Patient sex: M
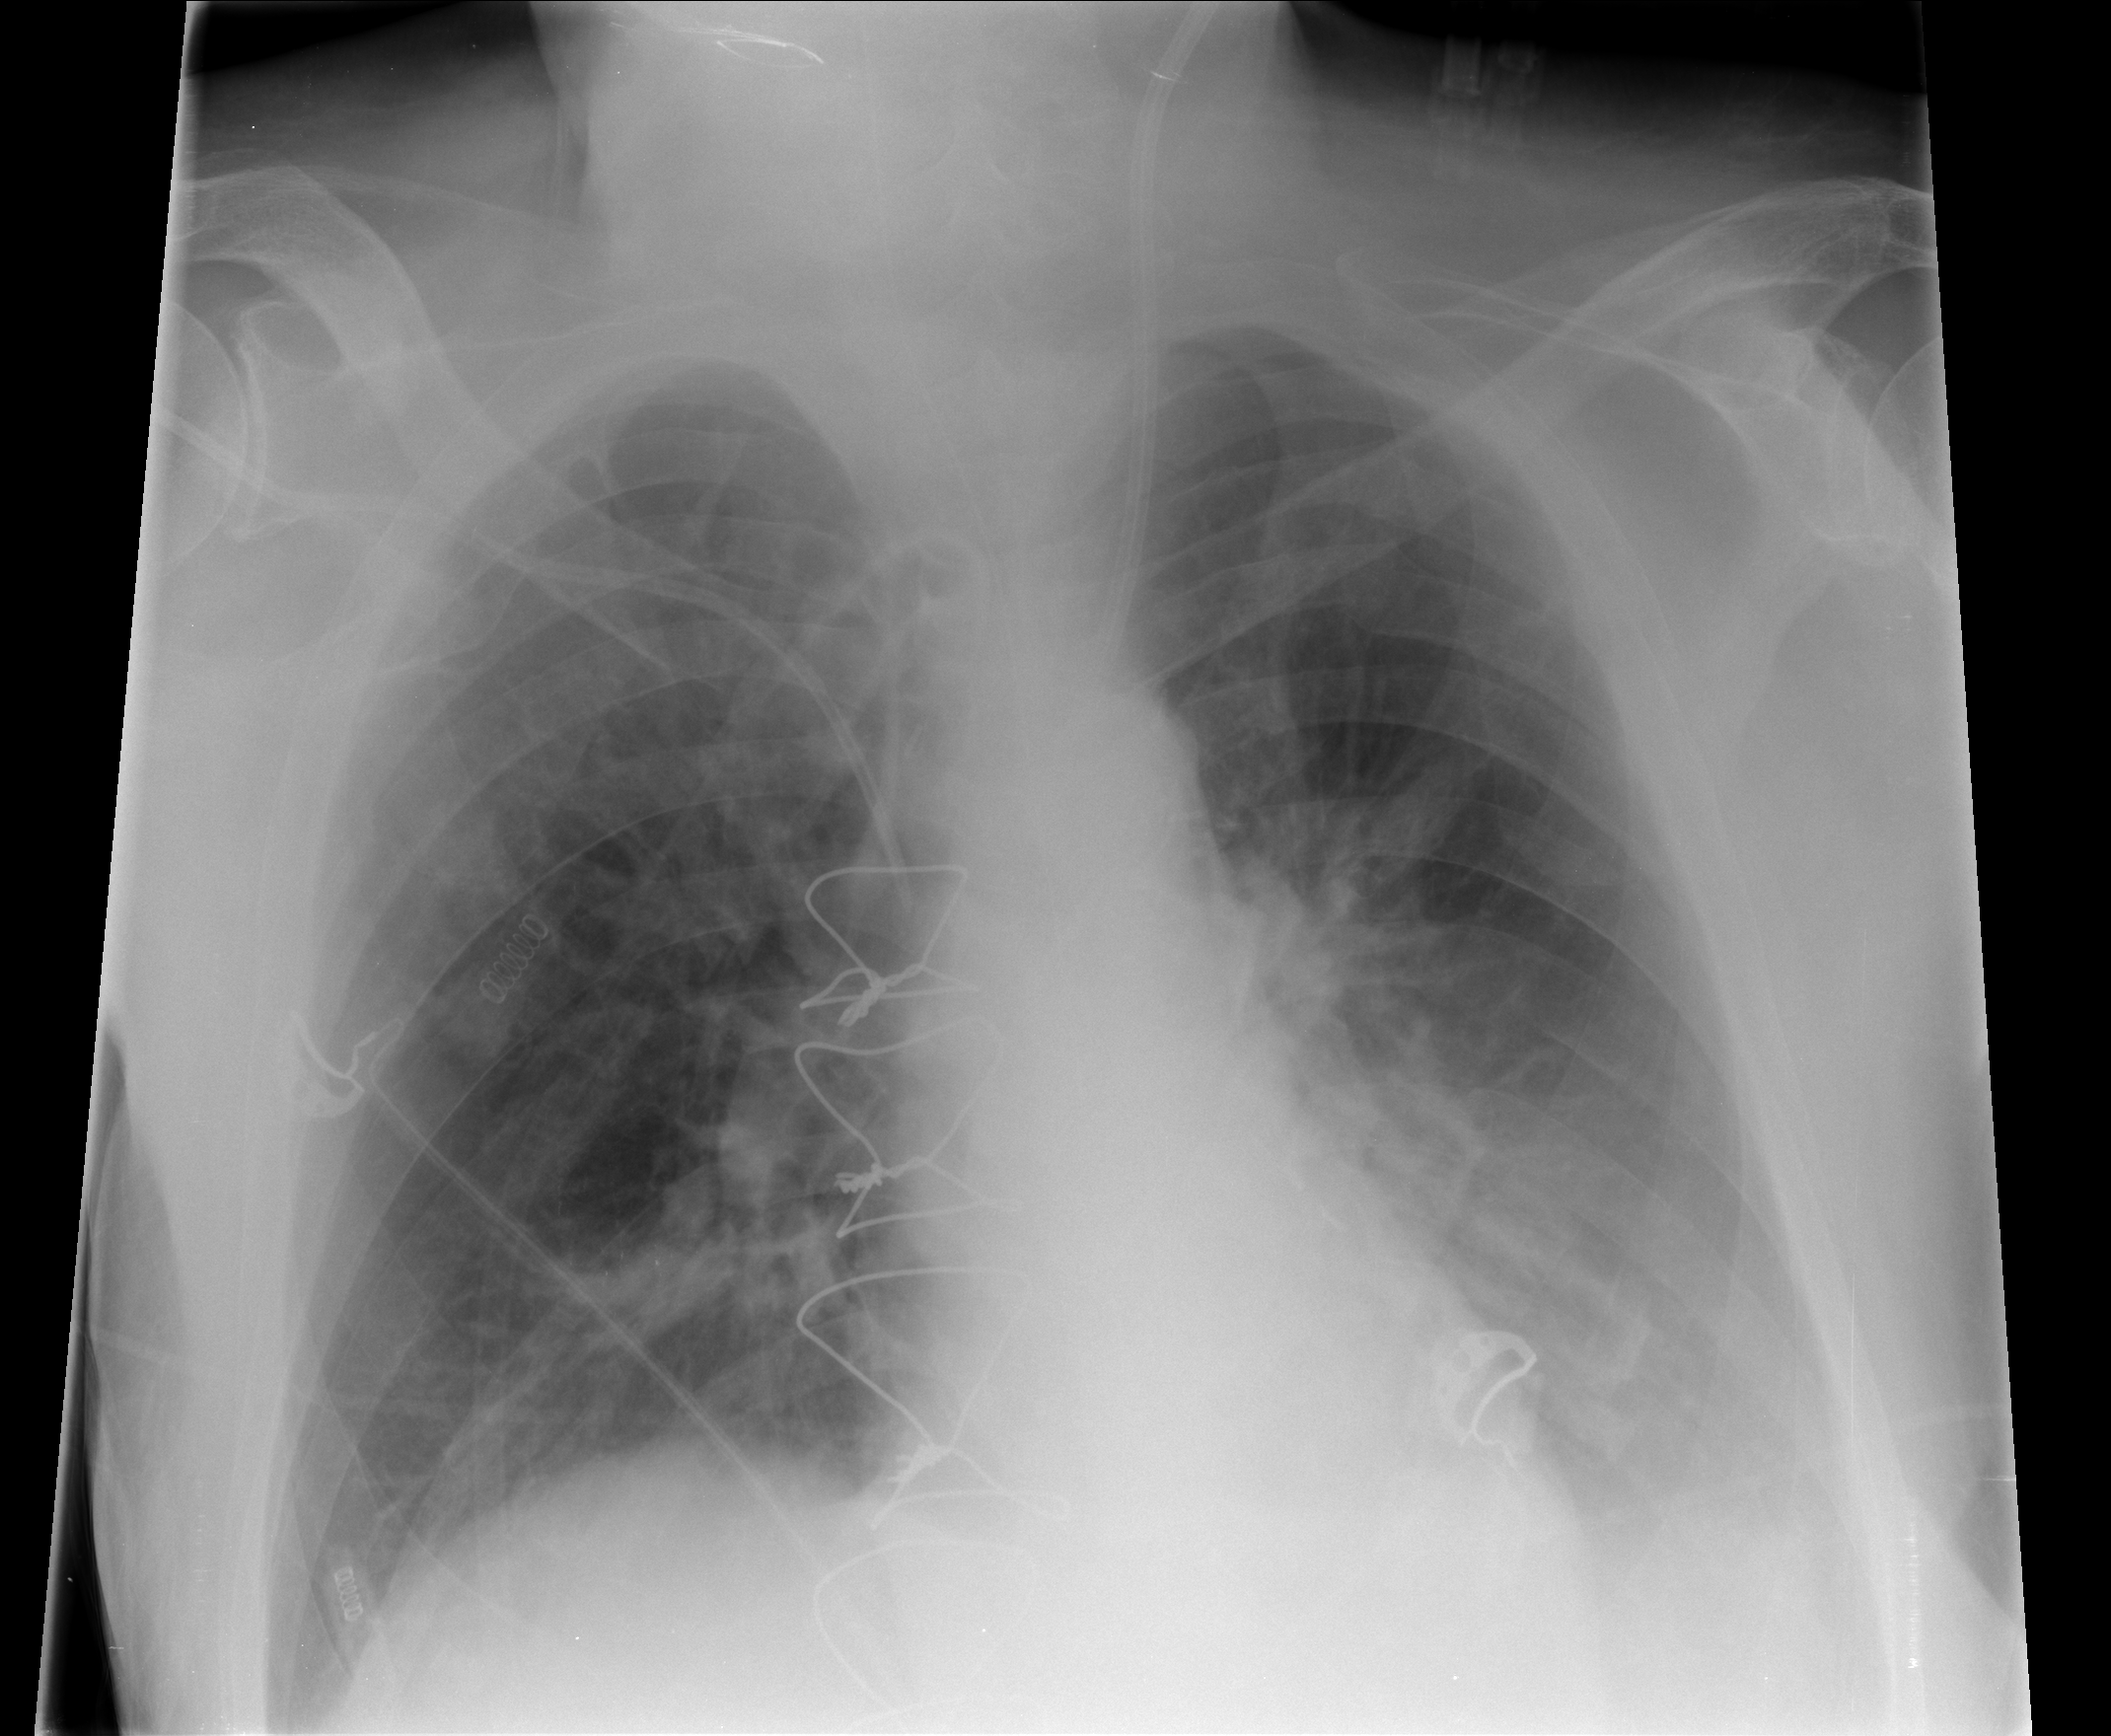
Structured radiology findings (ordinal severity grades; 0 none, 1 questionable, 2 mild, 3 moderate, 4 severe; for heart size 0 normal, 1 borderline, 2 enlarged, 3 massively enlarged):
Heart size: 0
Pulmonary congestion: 2
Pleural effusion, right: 1
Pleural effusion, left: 2
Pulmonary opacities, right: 2
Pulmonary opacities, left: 2
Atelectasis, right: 2
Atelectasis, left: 2